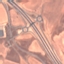
Label: Highway